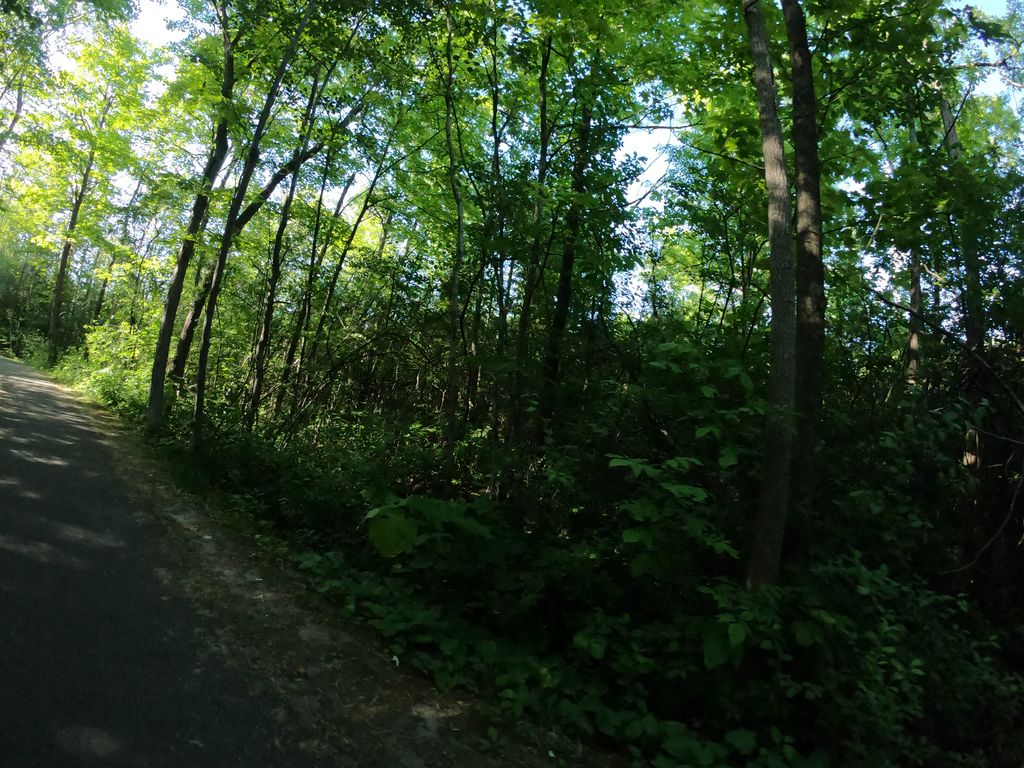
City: ottawa-gatineau